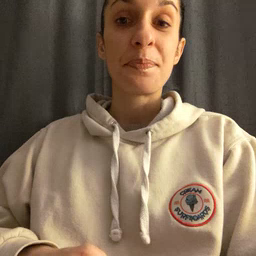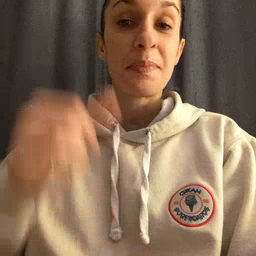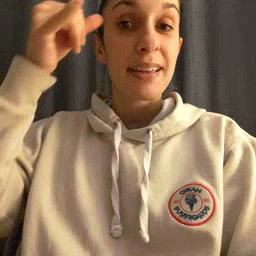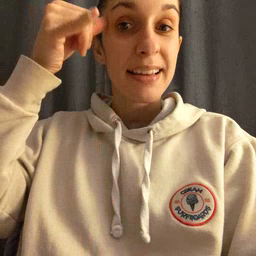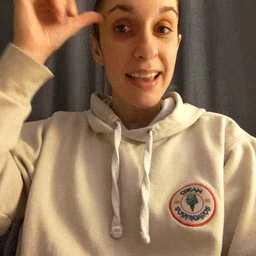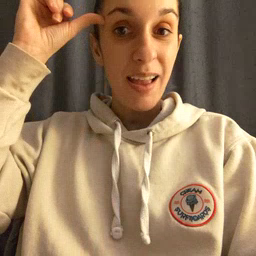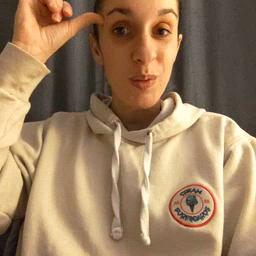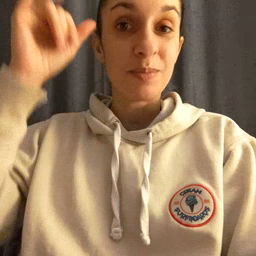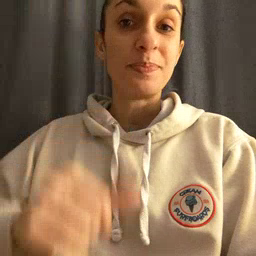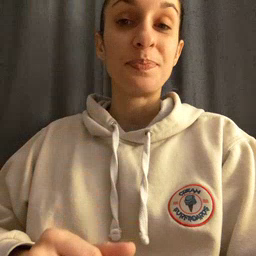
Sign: cow